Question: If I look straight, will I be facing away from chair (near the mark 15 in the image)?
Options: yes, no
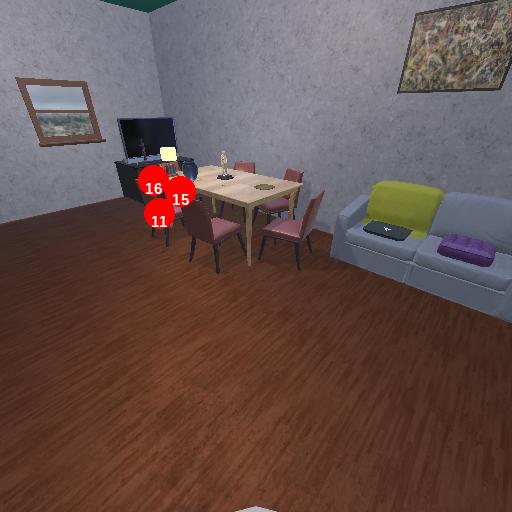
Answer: yes